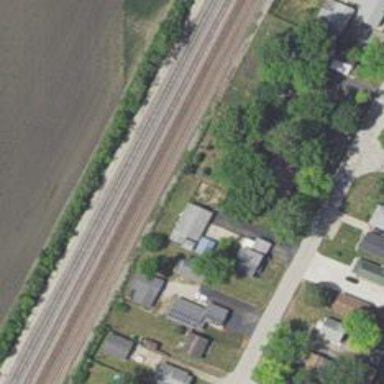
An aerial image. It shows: Railway track.